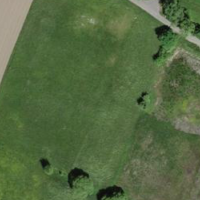
EUNIS habitat code: 25
Species observed at this site:
Berula erecta